Question: I've made a scrapy project that contains multiple spiders in a file and need the interpreter to be able distinguish which pipeline is associated with which spider, similar to the person who asked this <URL>. Using the solution provided by the top voted answer, I put the decorator within the pipeline classes and then defined the pipelines lists within the spiders themselves. But when I run this, I get a name error because the pipelines are defined in the spider file.
Since the pipelines.py file isn't a module you can't really import it into the spiders.py file. I'm not sure if the answer posted is still relevant since its not recent, but it seems like it did work properly for someone so it is worth a try at least. Btw, I'm running the two spiders I have sequentially based on the code provided in the <URL> and even though both spiders run when I use the command: scrapy runspider, I think the pipeline classes are not being called. However, when I run each spider individually, the tables are filled properly. I also included both pipeline classes in the settings.py dicionary. So from this, I have a few questions:
Do I have the correct set up of both files based on the answer that was provided in the question?
If so, how would I properly connect the namespaces of the two files?
Is there a better way to do this besides just creating separate projects?
I have the code for both files below, any help will be appreciated, thanks.
'''
from sqlalchemy.orm import sessionmaker
from models import Tickets, Tickets3, db_connect, create_vs_tickets_table, create_tc_tickets_table
class ComparatorPipeline(object):
"""Price comparison pipeline for storing scraped items in the database"""
def __init__(self):
"""
Initializes database connection and sessionmaker.
Creates deals table.
"""
engine = db_connect()
create_vs_tickets_table(engine)
self.Session = sessionmaker(bind=engine)
def process_item(self, item, spider):
"""Save tickets in the database.
This method is called for every item pipeline component.
"""
def check_spider_pipeline(process_item_method):
@functools.wraps(process_item_method)
def wrapper(self, item, spider):
#message template for debugging
msg = '%%s %s pipeline step' % (self.__.class__.__name__,)
#if class is in the spider's pipeline, then use the
#process_item method normally.
if self.__class__ in spider.pipeline:
spider.log(msg % 'executing', level=log.DEBUG)
return process_item_method(self, item, spider)
#otherwise, just return the untouched item (skip this step in the pipeline)
else:
spider.log(msg % 'skipping', level= log.DEBUG)
return item
return wrapper
if spider.name == "comparator":
session = self.Session()
ticket = Tickets(**item)
try:
session.add(ticket)
session.commit()
except:
session.rollback()
raise
finally:
session.close()
return item
class ComparatorPipeline2(object):
"""Price comparison pipeline for storing scraped items in the database"""
def __init__(self):
"""
Initializes database connection and sessionmaker.
Creates deals table.
"""
engine = db_connect()
create_tc_tickets_table(engine)
self.Session = sessionmaker(bind=engine)
def process_item(self, item, spider):
"""Save tickets in the database.
This method is called for every item pipeline component.
"""
def check_spider_pipeline(process_item_method):
@functools.wraps(process_item_method)
def wrapper(self, item, spider):
#message template for debugging
msg = '%%s %s pipeline step' % (self.__.class__.__name__,)
#if class is in the spider's pipeline, then use the
#process_item method normally.
if self.__class__ in spider.pipeline:
spider.log(msg % 'executing', level=log.DEBUG)
return process_item_method(self, item, spider)
#otherwise, just return the untouched item (skip this step in the pipeline)
else:
spider.log(msg % 'skipping', level= log.DEBUG)
return item
return wrapper
if spider.name == "comparator2":
session = self.Session()
ticket2 = Tickets2(**item)
try:
session.add(ticket2)
session.commit()
except:
session.rollback()
raise
finally:
session.close()
return item
'''
'''
import scrapy
import re
import json
from scrapy.crawler import CrawlerProcess
from scrapy import Request
from scrapy.contrib.spiders import CrawlSpider , Rule
from scrapy.selector import HtmlXPathSelector
from scrapy.selector import Selector
from scrapy.contrib.loader import ItemLoader
from scrapy.contrib.loader import XPathItemLoader
from scrapy.contrib.loader.processor import Join, MapCompose
from concert_comparator.items import ComparatorItem, ComparatorItem3
from urlparse import urljoin
from scrapy.crawler import CrawlerRunner
from twisted.internet import reactor, defer
from scrapy.utils.log import configure_logging
bandname = raw_input("Enter a bandname
")
vs_url = "http://www.vividseats.com/concerts/" + bandname + "-tickets.html"
tc_url = "https://www.ticketcity.com/concerts/" + bandname + "-tickets.html"
class MySpider(CrawlSpider):
pipeline = set([
ComparatorPipeline
])
pipeline = ['first']
handle_httpstatus_list = [416]
name = 'comparator'
allowed_domains = ["www.vividseats.com"]
start_urls = [vs_url]
tickets_list_xpath = './/*[@itemtype="http://schema.org/Event"]'
def parse_json(self, response):
loader = response.meta['loader']
jsonresponse = json.loads(response.body_as_unicode())
ticket_info = jsonresponse.get('tickets')
price_list = [i.get('p') for i in ticket_info]
if len(price_list) > 0:
str_Price = str(price_list[0])
ticketPrice = unicode(str_Price, "utf-8")
loader.add_value('ticketPrice', ticketPrice)
else:
ticketPrice = unicode("sold out", "utf-8")
loader.add_value('ticketPrice', ticketPrice)
return loader.load_item()
def parse_price(self, response):
loader = response.meta['loader']
ticketsLink = loader.get_output_value("ticketsLink")
json_id_list= re.findall(r"(\d+)[^-]*$", ticketsLink)
json_id= "".join(json_id_list)
json_url = "http://www.vividseats.com/javascript/tickets.shtml?productionId=" + json_id
yield scrapy.Request(json_url, meta={'loader': loader}, callback = self.parse_json, dont_filter = True)
def parse(self, response):
"""
# """
selector = HtmlXPathSelector(response)
# iterate over tickets
for ticket in selector.select(self.tickets_list_xpath):
loader = XPathItemLoader(ComparatorItem(), selector=ticket)
# define loader
loader.default_input_processor = MapCompose(unicode.strip)
loader.default_output_processor = Join()
# iterate over fields and add xpaths to the loader
loader.add_xpath('eventName' , './/*[@class="productionsEvent"]/text()')
loader.add_xpath('eventLocation' , './/*[@class = "productionsVenue"]/span[@itemprop = "name"]/text()')
loader.add_xpath('ticketsLink' , './/*/a[@class = "btn btn-primary"]/@href')
loader.add_xpath('eventDate' , './/*[@class = "productionsDate"]/text()')
loader.add_xpath('eventCity' , './/*[@class = "productionsVenue"]/span[@itemprop = "address"]/span[@itemprop = "addressLocality"]/text()')
loader.add_xpath('eventState' , './/*[@class = "productionsVenue"]/span[@itemprop = "address"]/span[@itemprop = "addressRegion"]/text()')
loader.add_xpath('eventTime' , './/*[@class = "productionsTime"]/text()')
print "Here is ticket link
" + loader.get_output_value("ticketsLink")
#sel.xpath("//span[@id='PractitionerDetails1_Label4']/text()").extract()
ticketsURL = "concerts/" + bandname + "-tickets/" + bandname + "-" + loader.get_output_value("ticketsLink")
ticketsURL = urljoin(response.url, ticketsURL)
yield scrapy.Request(ticketsURL, meta={'loader': loader}, callback = self.parse_price, dont_filter = True)
class MySpider3(CrawlSpider):
pipeline = set([
ComparatorPipeline2
])
handle_httpstatus_list = [416]
name = 'comparator3'
allowed_domains = ["www.ticketcity.com"]
start_urls = [tc_url]
tickets_list_xpath = './/div[@class = "vevent"]'
def parse_json(self, response):
loader = response.meta['loader']
jsonresponse = json.loads(response.body_as_unicode())
ticket_info = jsonresponse.get('B')
price_list = [i.get('P') for i in ticket_info]
if len(price_list) > 0:
str_Price = str(price_list[0])
ticketPrice = unicode(str_Price, "utf-8")
loader.add_value('ticketPrice', ticketPrice)
else:
ticketPrice = unicode("sold out", "utf-8")
loader.add_value('ticketPrice', ticketPrice)
return loader.load_item()
def parse_price(self, response):
print "parse price function entered
"
loader = response.meta['loader']
event_City = response.xpath('.//span[@itemprop="addressLocality"]/text()').extract()
eventCity = ''.join(event_City)
loader.add_value('eventCity' , eventCity)
event_State = response.xpath('.//span[@itemprop="addressRegion"]/text()').extract()
eventState = ''.join(event_State)
loader.add_value('eventState' , eventState)
event_Date = response.xpath('.//span[@class="event_datetime"]/text()').extract()
eventDate = ''.join(event_Date)
loader.add_value('eventDate' , eventDate)
ticketsLink = loader.get_output_value("ticketsLink")
json_id_list= re.findall(r"(\d+)[^-]*$", ticketsLink)
json_id= "".join(json_id_list)
json_url = "https://www.ticketcity.com/Catalog/public/v1/events/" + json_id + "/ticketblocks?P=0,99999999&q=0&per_page=250&page=1&sort=p.asc&f.t=s&_=1436642392938"
yield scrapy.Request(json_url, meta={'loader': loader}, callback = self.parse_json, dont_filter = True)
def parse(self, response):
"""
# """
selector = HtmlXPathSelector(response)
# iterate over tickets
for ticket in selector.select(self.tickets_list_xpath):
loader = XPathItemLoader(ComparatorItem(), selector=ticket)
# define loader
loader.default_input_processor = MapCompose(unicode.strip)
loader.default_output_processor = Join()
# iterate over fields and add xpaths to the loader
loader.add_xpath('eventName' , './/span[@class="summary listingEventName"]/text()')
loader.add_xpath('eventLocation' , './/div[@class="divVenue location"]/text()')
loader.add_xpath('ticketsLink' , './/a[@class="divEventDetails url"]/@href')
#loader.add_xpath('eventDateTime' , '//div[@id="divEventDate"]/@title') #datetime type
#loader.add_xpath('eventTime' , './/*[@class = "productionsTime"]/text()')
print "Here is ticket link
" + loader.get_output_value("ticketsLink")
#sel.xpath("//span[@id='PractitionerDetails1_Label4']/text()").extract()
ticketsURL = "https://www.ticketcity.com/" + loader.get_output_value("ticketsLink")
ticketsURL = urljoin(response.url, ticketsURL)
yield scrapy.Request(ticketsURL, meta={'loader': loader}, callback = self.parse_price, dont_filter = True)
configure_logging()
runner = CrawlerRunner()
@defer.inlineCallbacks
def crawl():
yield runner.crawl(MySpider)
yield runner.crawl(MySpider3)
reactor.stop()
crawl()
reactor.run()
'''

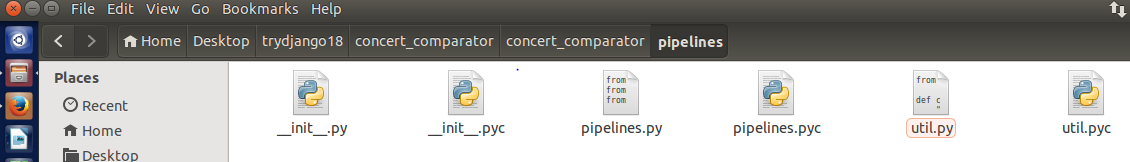
Answer: You should really at least read about decorators and how they are used before posting this type of question.
You don't have them set up properly. You should create 1 project with at least 2 modules. One module named spiders and another named pipelines. Note that for a directory to be considered a module it needs to have a file named __init__.py in it. <URL>
In your pipelines module add a file called util with the following code:
'''
def check_spider_pipeline(process_item_method):
"""
This wrapper makes it so pipelines can be turned on and off at a spider level.
"""
@functools.wraps(process_item_method)
def wrapper(self, item, spider):
msg = '%%s %s pipeline step' % (self.__class__.__name__,)
if self.__class__ in spider.pipeline:
spider.log(msg % 'executing', level=log.DEBUG)
return process_item_method(self, item, spider)
else:
spider.log(msg % 'skipping', level=log.DEBUG)
return item
return wrapper
'''
Create another file in pipelines called pipelines:
'''
from sqlalchemy.orm import sessionmaker
from models import Tickets, Tickets3, db_connect, create_vs_tickets_table, create_tc_tickets_table
from pipelines.util import check_spider_pipeline
class ComparatorPipeline(object):
"""Price comparison pipeline for storing scraped items in the database"""
def __init__(self):
"""
Initializes database connection and sessionmaker.
Creates deals table.
"""
engine = db_connect()
create_vs_tickets_table(engine)
self.Session = sessionmaker(bind=engine)
@check_spider_pipeline
def process_item(self, item, spider):
"""Save tickets in the database.
This method is called for every item pipeline component.
"""
if spider.name == "comparator":
session = self.Session()
ticket = Tickets(**item)
try:
session.add(ticket)
session.commit()
except:
session.rollback()
raise
finally:
session.close()
return item
class ComparatorPipeline2(object):
"""Price comparison pipeline for storing scraped items in the database"""
def __init__(self):
"""
Initializes database connection and sessionmaker.
Creates deals table.
"""
engine = db_connect()
create_tc_tickets_table(engine)
self.Session = sessionmaker(bind=engine)
@check_spider_pipeline
def process_item(self, item, spider):
"""Save tickets in the database.
This method is called for every item pipeline component.
"""
if spider.name == "comparator2":
session = self.Session()
ticket2 = Tickets2(**item)
try:
session.add(ticket2)
session.commit()
except:
session.rollback()
raise
finally:
session.close()
return item
'''
in spiders module:
'''
import scrapy
import re
import json
from scrapy.crawler import CrawlerProcess
from scrapy import Request
from scrapy.contrib.spiders import CrawlSpider , Rule
from scrapy.selector import HtmlXPathSelector
from scrapy.selector import Selector
from scrapy.contrib.loader import ItemLoader
from scrapy.contrib.loader import XPathItemLoader
from scrapy.contrib.loader.processor import Join, MapCompose
from concert_comparator.items import ComparatorItem, ComparatorItem3
from urlparse import urljoin
from scrapy.crawler import CrawlerRunner
from twisted.internet import reactor, defer
from scrapy.utils.log import configure_logging
from pipelines.pipelines import ComparatorPipeline, ComparatorPipeline2
bandname = raw_input("Enter a bandname
")
vs_url = "http://www.vividseats.com/concerts/" + bandname + "-tickets.html"
tc_url = "https://www.ticketcity.com/concerts/" + bandname + "-tickets.html"
class MySpider(CrawlSpider):
pipeline = set([
ComparatorPipeline
])
handle_httpstatus_list = [416]
name = 'comparator'
allowed_domains = ["www.vividseats.com"]
start_urls = [vs_url]
tickets_list_xpath = './/*[@itemtype="http://schema.org/Event"]'
def parse_json(self, response):
loader = response.meta['loader']
jsonresponse = json.loads(response.body_as_unicode())
ticket_info = jsonresponse.get('tickets')
price_list = [i.get('p') for i in ticket_info]
if len(price_list) > 0:
str_Price = str(price_list[0])
ticketPrice = unicode(str_Price, "utf-8")
loader.add_value('ticketPrice', ticketPrice)
else:
ticketPrice = unicode("sold out", "utf-8")
loader.add_value('ticketPrice', ticketPrice)
return loader.load_item()
def parse_price(self, response):
loader = response.meta['loader']
ticketsLink = loader.get_output_value("ticketsLink")
json_id_list= re.findall(r"(\d+)[^-]*$", ticketsLink)
json_id= "".join(json_id_list)
json_url = "http://www.vividseats.com/javascript/tickets.shtml?productionId=" + json_id
yield scrapy.Request(json_url, meta={'loader': loader}, callback = self.parse_json, dont_filter = True)
def parse(self, response):
"""
# """
selector = HtmlXPathSelector(response)
# iterate over tickets
for ticket in selector.select(self.tickets_list_xpath):
loader = XPathItemLoader(ComparatorItem(), selector=ticket)
# define loader
loader.default_input_processor = MapCompose(unicode.strip)
loader.default_output_processor = Join()
# iterate over fields and add xpaths to the loader
loader.add_xpath('eventName' , './/*[@class="productionsEvent"]/text()')
loader.add_xpath('eventLocation' , './/*[@class = "productionsVenue"]/span[@itemprop = "name"]/text()')
loader.add_xpath('ticketsLink' , './/*/a[@class = "btn btn-primary"]/@href')
loader.add_xpath('eventDate' , './/*[@class = "productionsDate"]/text()')
loader.add_xpath('eventCity' , './/*[@class = "productionsVenue"]/span[@itemprop = "address"]/span[@itemprop = "addressLocality"]/text()')
loader.add_xpath('eventState' , './/*[@class = "productionsVenue"]/span[@itemprop = "address"]/span[@itemprop = "addressRegion"]/text()')
loader.add_xpath('eventTime' , './/*[@class = "productionsTime"]/text()')
print "Here is ticket link
" + loader.get_output_value("ticketsLink")
#sel.xpath("//span[@id='PractitionerDetails1_Label4']/text()").extract()
ticketsURL = "concerts/" + bandname + "-tickets/" + bandname + "-" + loader.get_output_value("ticketsLink")
ticketsURL = urljoin(response.url, ticketsURL)
yield scrapy.Request(ticketsURL, meta={'loader': loader}, callback = self.parse_price, dont_filter = True)
class MySpider3(CrawlSpider):
pipeline = set([
ComparatorPipeline2
])
handle_httpstatus_list = [416]
name = 'comparator3'
allowed_domains = ["www.ticketcity.com"]
start_urls = [tc_url]
tickets_list_xpath = './/div[@class = "vevent"]'
def parse_json(self, response):
loader = response.meta['loader']
jsonresponse = json.loads(response.body_as_unicode())
ticket_info = jsonresponse.get('B')
price_list = [i.get('P') for i in ticket_info]
if len(price_list) > 0:
str_Price = str(price_list[0])
ticketPrice = unicode(str_Price, "utf-8")
loader.add_value('ticketPrice', ticketPrice)
else:
ticketPrice = unicode("sold out", "utf-8")
loader.add_value('ticketPrice', ticketPrice)
return loader.load_item()
def parse_price(self, response):
print "parse price function entered
"
loader = response.meta['loader']
event_City = response.xpath('.//span[@itemprop="addressLocality"]/text()').extract()
eventCity = ''.join(event_City)
loader.add_value('eventCity' , eventCity)
event_State = response.xpath('.//span[@itemprop="addressRegion"]/text()').extract()
eventState = ''.join(event_State)
loader.add_value('eventState' , eventState)
event_Date = response.xpath('.//span[@class="event_datetime"]/text()').extract()
eventDate = ''.join(event_Date)
loader.add_value('eventDate' , eventDate)
ticketsLink = loader.get_output_value("ticketsLink")
json_id_list= re.findall(r"(\d+)[^-]*$", ticketsLink)
json_id= "".join(json_id_list)
json_url = "https://www.ticketcity.com/Catalog/public/v1/events/" + json_id + "/ticketblocks?P=0,99999999&q=0&per_page=250&page=1&sort=p.asc&f.t=s&_=1436642392938"
yield scrapy.Request(json_url, meta={'loader': loader}, callback = self.parse_json, dont_filter = True)
def parse(self, response):
"""
# """
selector = HtmlXPathSelector(response)
# iterate over tickets
for ticket in selector.select(self.tickets_list_xpath):
loader = XPathItemLoader(ComparatorItem(), selector=ticket)
# define loader
loader.default_input_processor = MapCompose(unicode.strip)
loader.default_output_processor = Join()
# iterate over fields and add xpaths to the loader
loader.add_xpath('eventName' , './/span[@class="summary listingEventName"]/text()')
loader.add_xpath('eventLocation' , './/div[@class="divVenue location"]/text()')
loader.add_xpath('ticketsLink' , './/a[@class="divEventDetails url"]/@href')
#loader.add_xpath('eventDateTime' , '//div[@id="divEventDate"]/@title') #datetime type
#loader.add_xpath('eventTime' , './/*[@class = "productionsTime"]/text()')
print "Here is ticket link
" + loader.get_output_value("ticketsLink")
#sel.xpath("//span[@id='PractitionerDetails1_Label4']/text()").extract()
ticketsURL = "https://www.ticketcity.com/" + loader.get_output_value("ticketsLink")
ticketsURL = urljoin(response.url, ticketsURL)
yield scrapy.Request(ticketsURL, meta={'loader': loader}, callback = self.parse_price, dont_filter = True)
if __name__ == "__main__":
configure_logging()
runner = CrawlerRunner()
@defer.inlineCallbacks
def crawl():
yield runner.crawl(MySpider)
yield runner.crawl(MySpider3)
reactor.stop()
crawl()
reactor.run()
'''
Also make sure you have these pipelines defined in settings. And I also recommend using scrapy crawl spider_name over the code at the bottom of your spiders file until you have this stuff all figured out.
Project structure example:

NOTE: I did not make sure this worked with the stuff about getting a band name from the user. If you want to do that you are much better off doing something similar to this:
<URL>